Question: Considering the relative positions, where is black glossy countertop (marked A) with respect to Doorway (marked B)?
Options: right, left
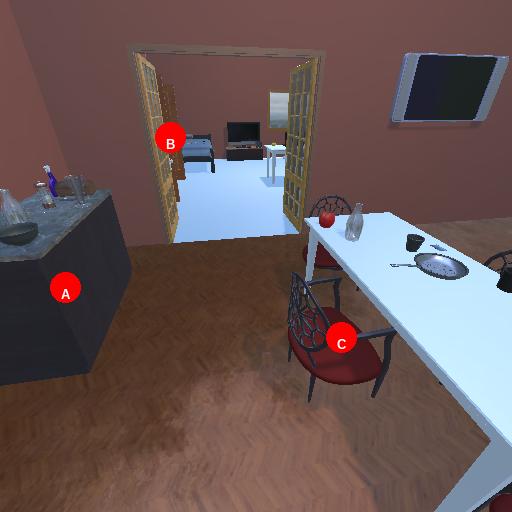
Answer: right